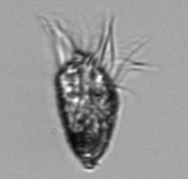
Label: Strombidium_morphotype1